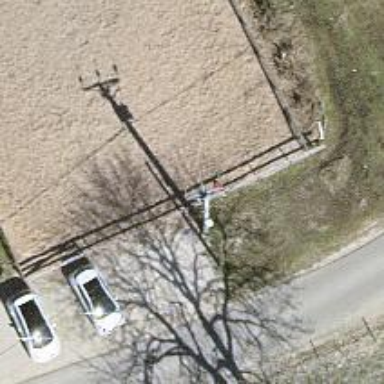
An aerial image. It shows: Power pole with minor distribution substation nearby. The substation contains main transformer.